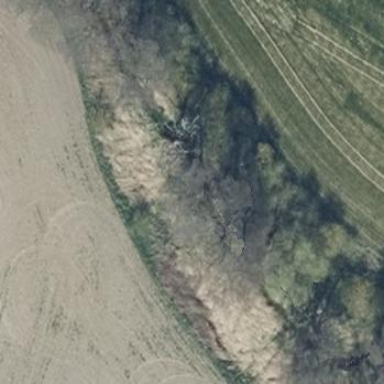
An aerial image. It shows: Deciduous broadleaved woodland.